Question: I'm trying to draw a graph using . I'm already done, but the problem is that the graph is not included in the corresponding container.
See the screenshot below:

This is my html code:
'''
<div id="graph">
<div id="sigma-container">
</div>
</div>
'''
and this is the CSS:
'''
#graph {
position: relative;
width: 700px;
min-height: 400px;
margin-top: 2%;
margin-left: auto;
margin-right: auto;
border: 10px solid #555;
padding: 20px;
text-align: center;
background-color: #fff;
}
#sigma-container {
position: absolute;
top: 0;
bottom: 0;
left: 0;
right: 0;
}
'''
then, I generate my graph calling:
'''
s = new sigma({ graph: g, container: 'sigma-container' });
'''
where 'g = { nodes: [1, 2, 3, ...], edges: [1, 2, 3, ...] };'
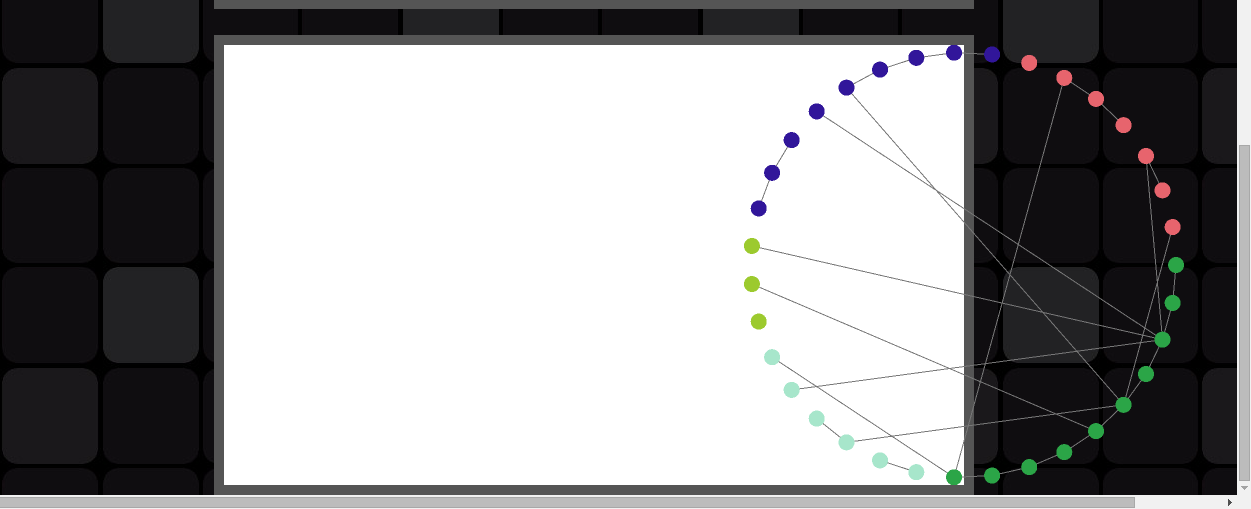
Answer: At present I've solved the problem setting the following in my CSS:
'''
.sigma-scene, .sigma-labels, .sigma-mouse {
left: 0;
}
'''